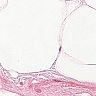
Metastatic tissue present: no